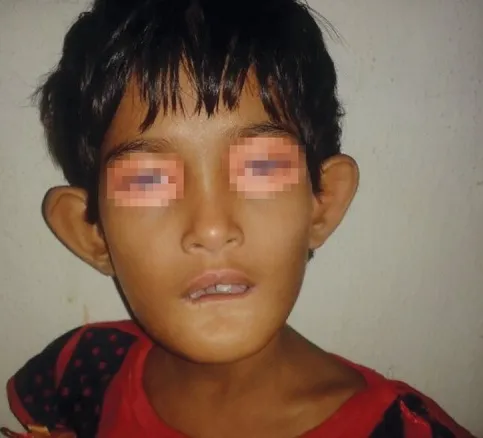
Frontal view of the child.
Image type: medical_photograph (oral_photograph)